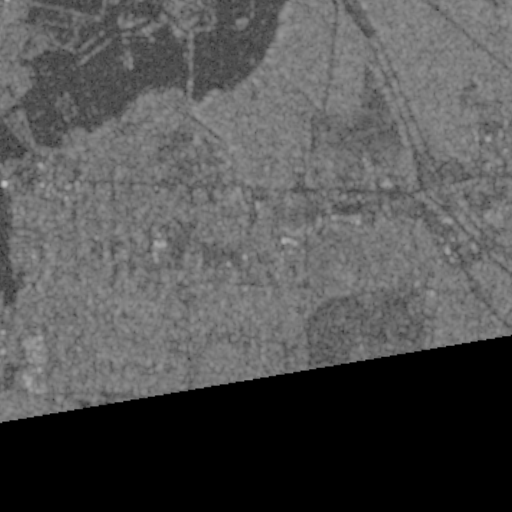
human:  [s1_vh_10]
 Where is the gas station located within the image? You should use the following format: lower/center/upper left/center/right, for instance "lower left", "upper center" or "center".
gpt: The gas station is located in the center left of the image.
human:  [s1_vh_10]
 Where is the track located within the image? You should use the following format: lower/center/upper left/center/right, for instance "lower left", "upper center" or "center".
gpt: The track is located in the center of the image.
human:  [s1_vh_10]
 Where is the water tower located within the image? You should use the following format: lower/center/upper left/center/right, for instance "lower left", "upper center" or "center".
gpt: The water tower is located in the lower center of the image.
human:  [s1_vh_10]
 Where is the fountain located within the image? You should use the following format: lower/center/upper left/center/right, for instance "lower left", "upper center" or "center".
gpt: The fountain is located in the center left of the image.
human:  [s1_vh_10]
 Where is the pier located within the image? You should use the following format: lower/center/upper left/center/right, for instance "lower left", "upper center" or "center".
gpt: The pier is located in the upper left of the image.
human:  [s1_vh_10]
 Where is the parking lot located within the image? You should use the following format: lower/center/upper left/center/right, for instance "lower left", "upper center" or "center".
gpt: There is no parking lot in the image.

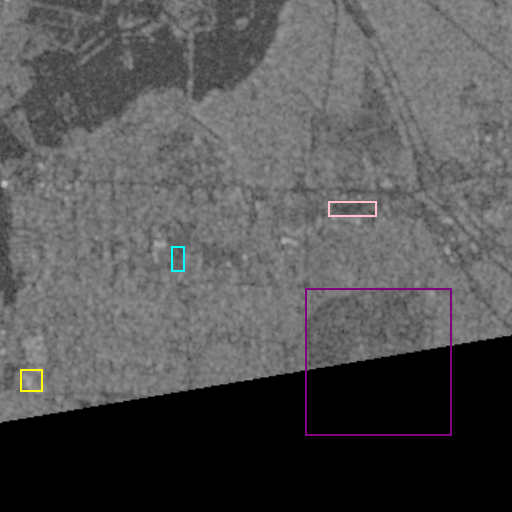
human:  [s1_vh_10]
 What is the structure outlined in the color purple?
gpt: The structure outlined in purple is a park.
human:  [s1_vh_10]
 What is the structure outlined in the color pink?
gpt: The structure outlined in pink is a parking lot.
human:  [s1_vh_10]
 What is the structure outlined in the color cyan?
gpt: The structure outlined in cyan is a track.
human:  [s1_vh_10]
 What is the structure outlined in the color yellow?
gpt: The structure outlined in yellow is a building.
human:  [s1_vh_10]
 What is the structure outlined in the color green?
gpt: There is no green outline.